Interaction volume radius: 5 \u00c5
Interaction volume height: 30 \u00c5
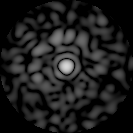
Disorder parameter: 0.8404